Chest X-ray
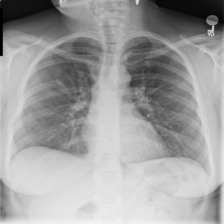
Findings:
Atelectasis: negative
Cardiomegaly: negative
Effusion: negative
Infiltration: negative
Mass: negative
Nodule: negative
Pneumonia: negative
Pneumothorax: negative
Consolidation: negative
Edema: negative
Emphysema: negative
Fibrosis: negative
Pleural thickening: negative
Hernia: negative